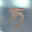
Label: 5